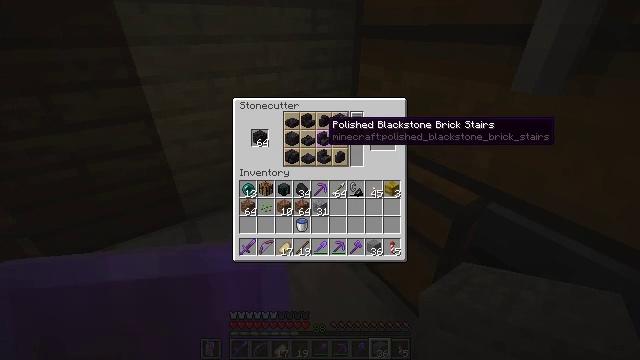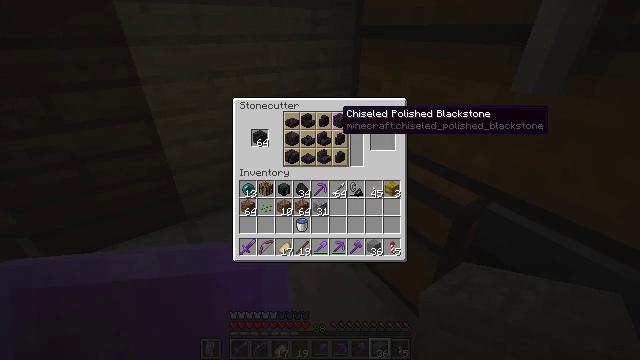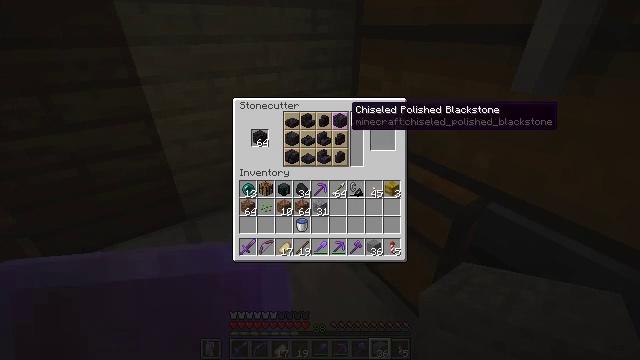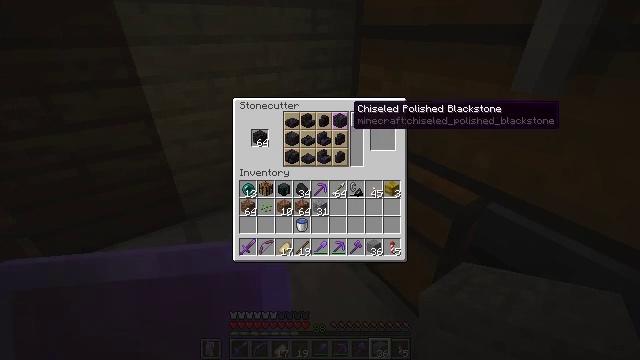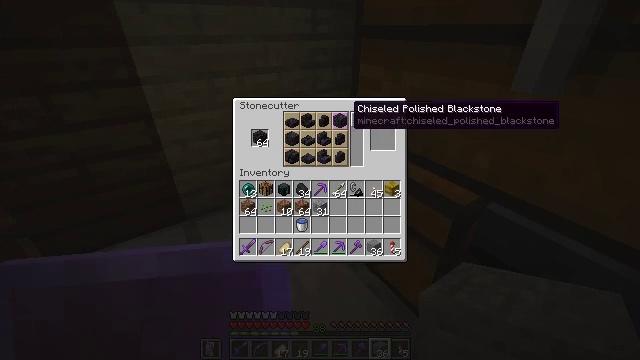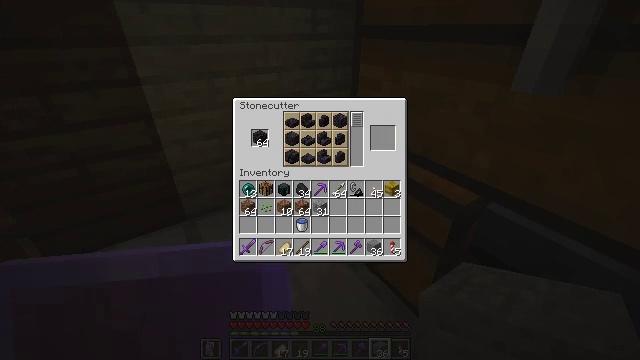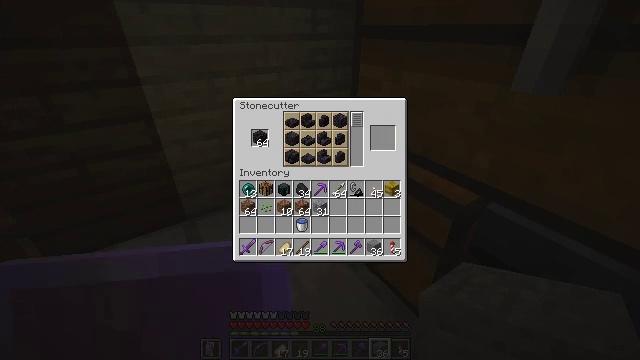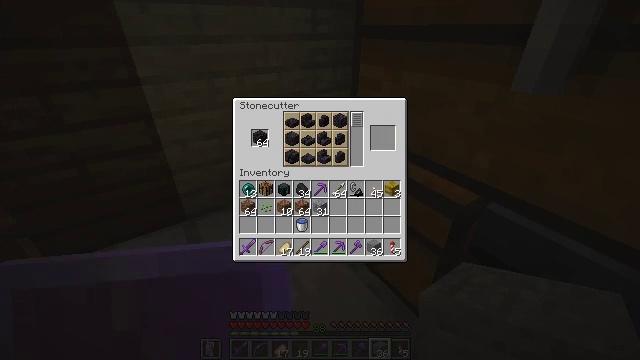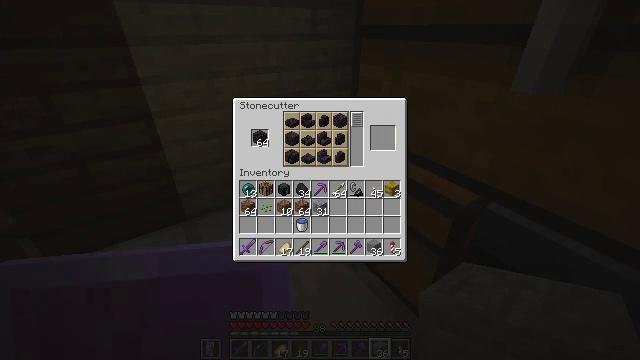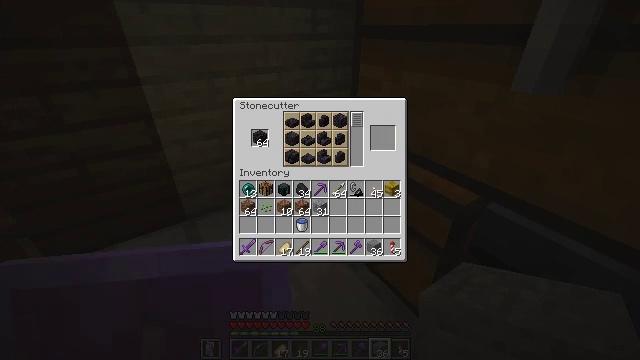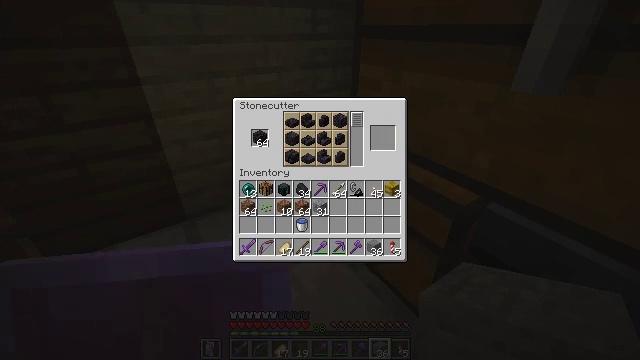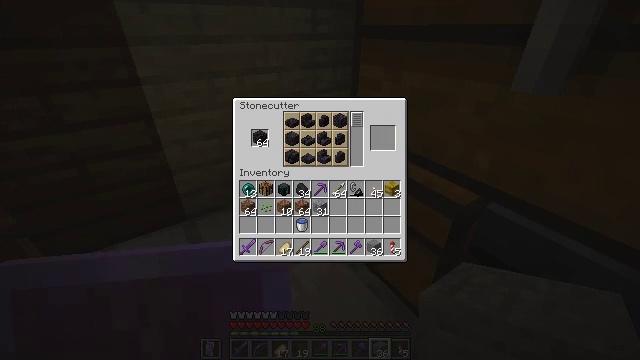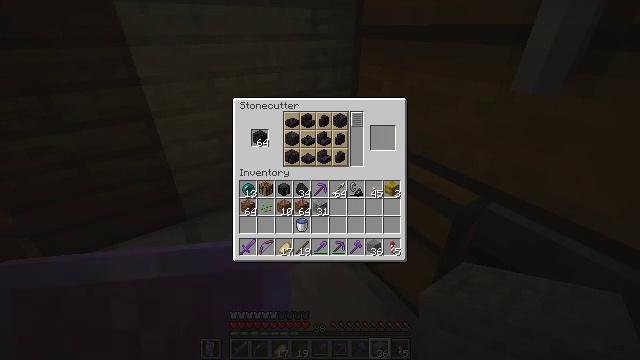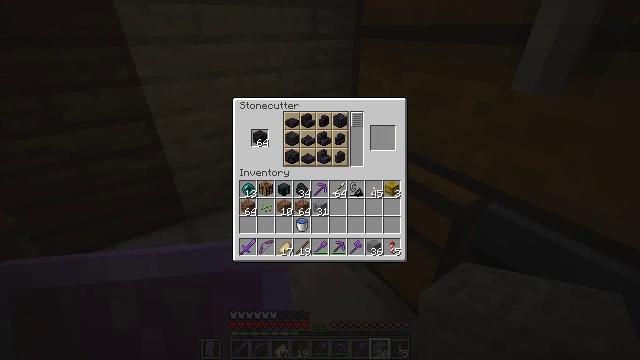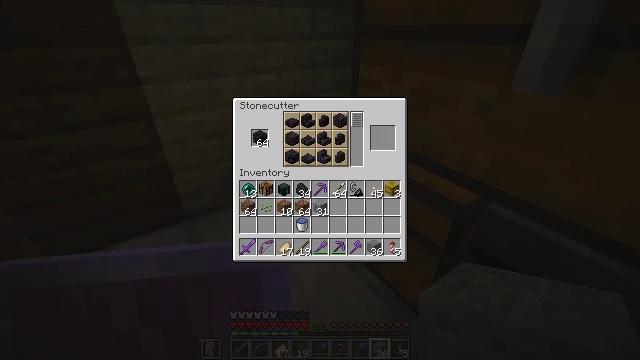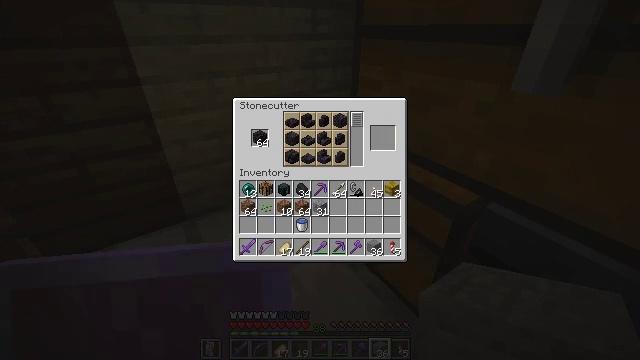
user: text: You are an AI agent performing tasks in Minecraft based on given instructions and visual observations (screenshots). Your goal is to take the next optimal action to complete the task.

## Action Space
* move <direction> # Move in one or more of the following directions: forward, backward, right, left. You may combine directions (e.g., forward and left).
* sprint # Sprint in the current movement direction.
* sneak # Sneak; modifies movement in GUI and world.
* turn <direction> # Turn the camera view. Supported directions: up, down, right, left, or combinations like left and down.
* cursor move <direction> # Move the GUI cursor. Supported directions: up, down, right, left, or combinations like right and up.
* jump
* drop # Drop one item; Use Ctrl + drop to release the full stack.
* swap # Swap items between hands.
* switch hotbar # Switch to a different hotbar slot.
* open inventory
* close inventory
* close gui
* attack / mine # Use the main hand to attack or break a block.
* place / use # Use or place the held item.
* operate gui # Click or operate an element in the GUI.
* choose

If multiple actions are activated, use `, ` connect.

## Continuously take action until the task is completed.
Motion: motion action
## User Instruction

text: Use polished blackstone to make polished blackstone bricks.
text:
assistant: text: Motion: turn right and up
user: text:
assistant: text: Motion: turn right
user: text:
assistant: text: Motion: no_op
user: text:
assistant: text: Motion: no_op
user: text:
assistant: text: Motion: no_op
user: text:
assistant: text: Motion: no_op
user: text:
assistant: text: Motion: no_op
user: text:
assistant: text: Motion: no_op
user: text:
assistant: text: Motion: no_op
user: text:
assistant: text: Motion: no_op
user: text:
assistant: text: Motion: no_op
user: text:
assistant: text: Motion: no_op
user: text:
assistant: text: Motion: no_op
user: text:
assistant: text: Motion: no_op
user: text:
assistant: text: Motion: no_op
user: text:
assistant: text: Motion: no_op
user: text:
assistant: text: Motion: no_op
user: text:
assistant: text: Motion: no_op
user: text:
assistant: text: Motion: no_op
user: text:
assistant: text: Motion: no_op
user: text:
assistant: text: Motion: no_op
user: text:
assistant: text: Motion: no_op
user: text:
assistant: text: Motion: no_op
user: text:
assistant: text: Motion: no_op
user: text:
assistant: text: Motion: no_op
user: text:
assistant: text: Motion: no_op
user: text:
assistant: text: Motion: no_op
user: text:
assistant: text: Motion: no_op
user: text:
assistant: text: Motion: no_op
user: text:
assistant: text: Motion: no_op